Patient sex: M
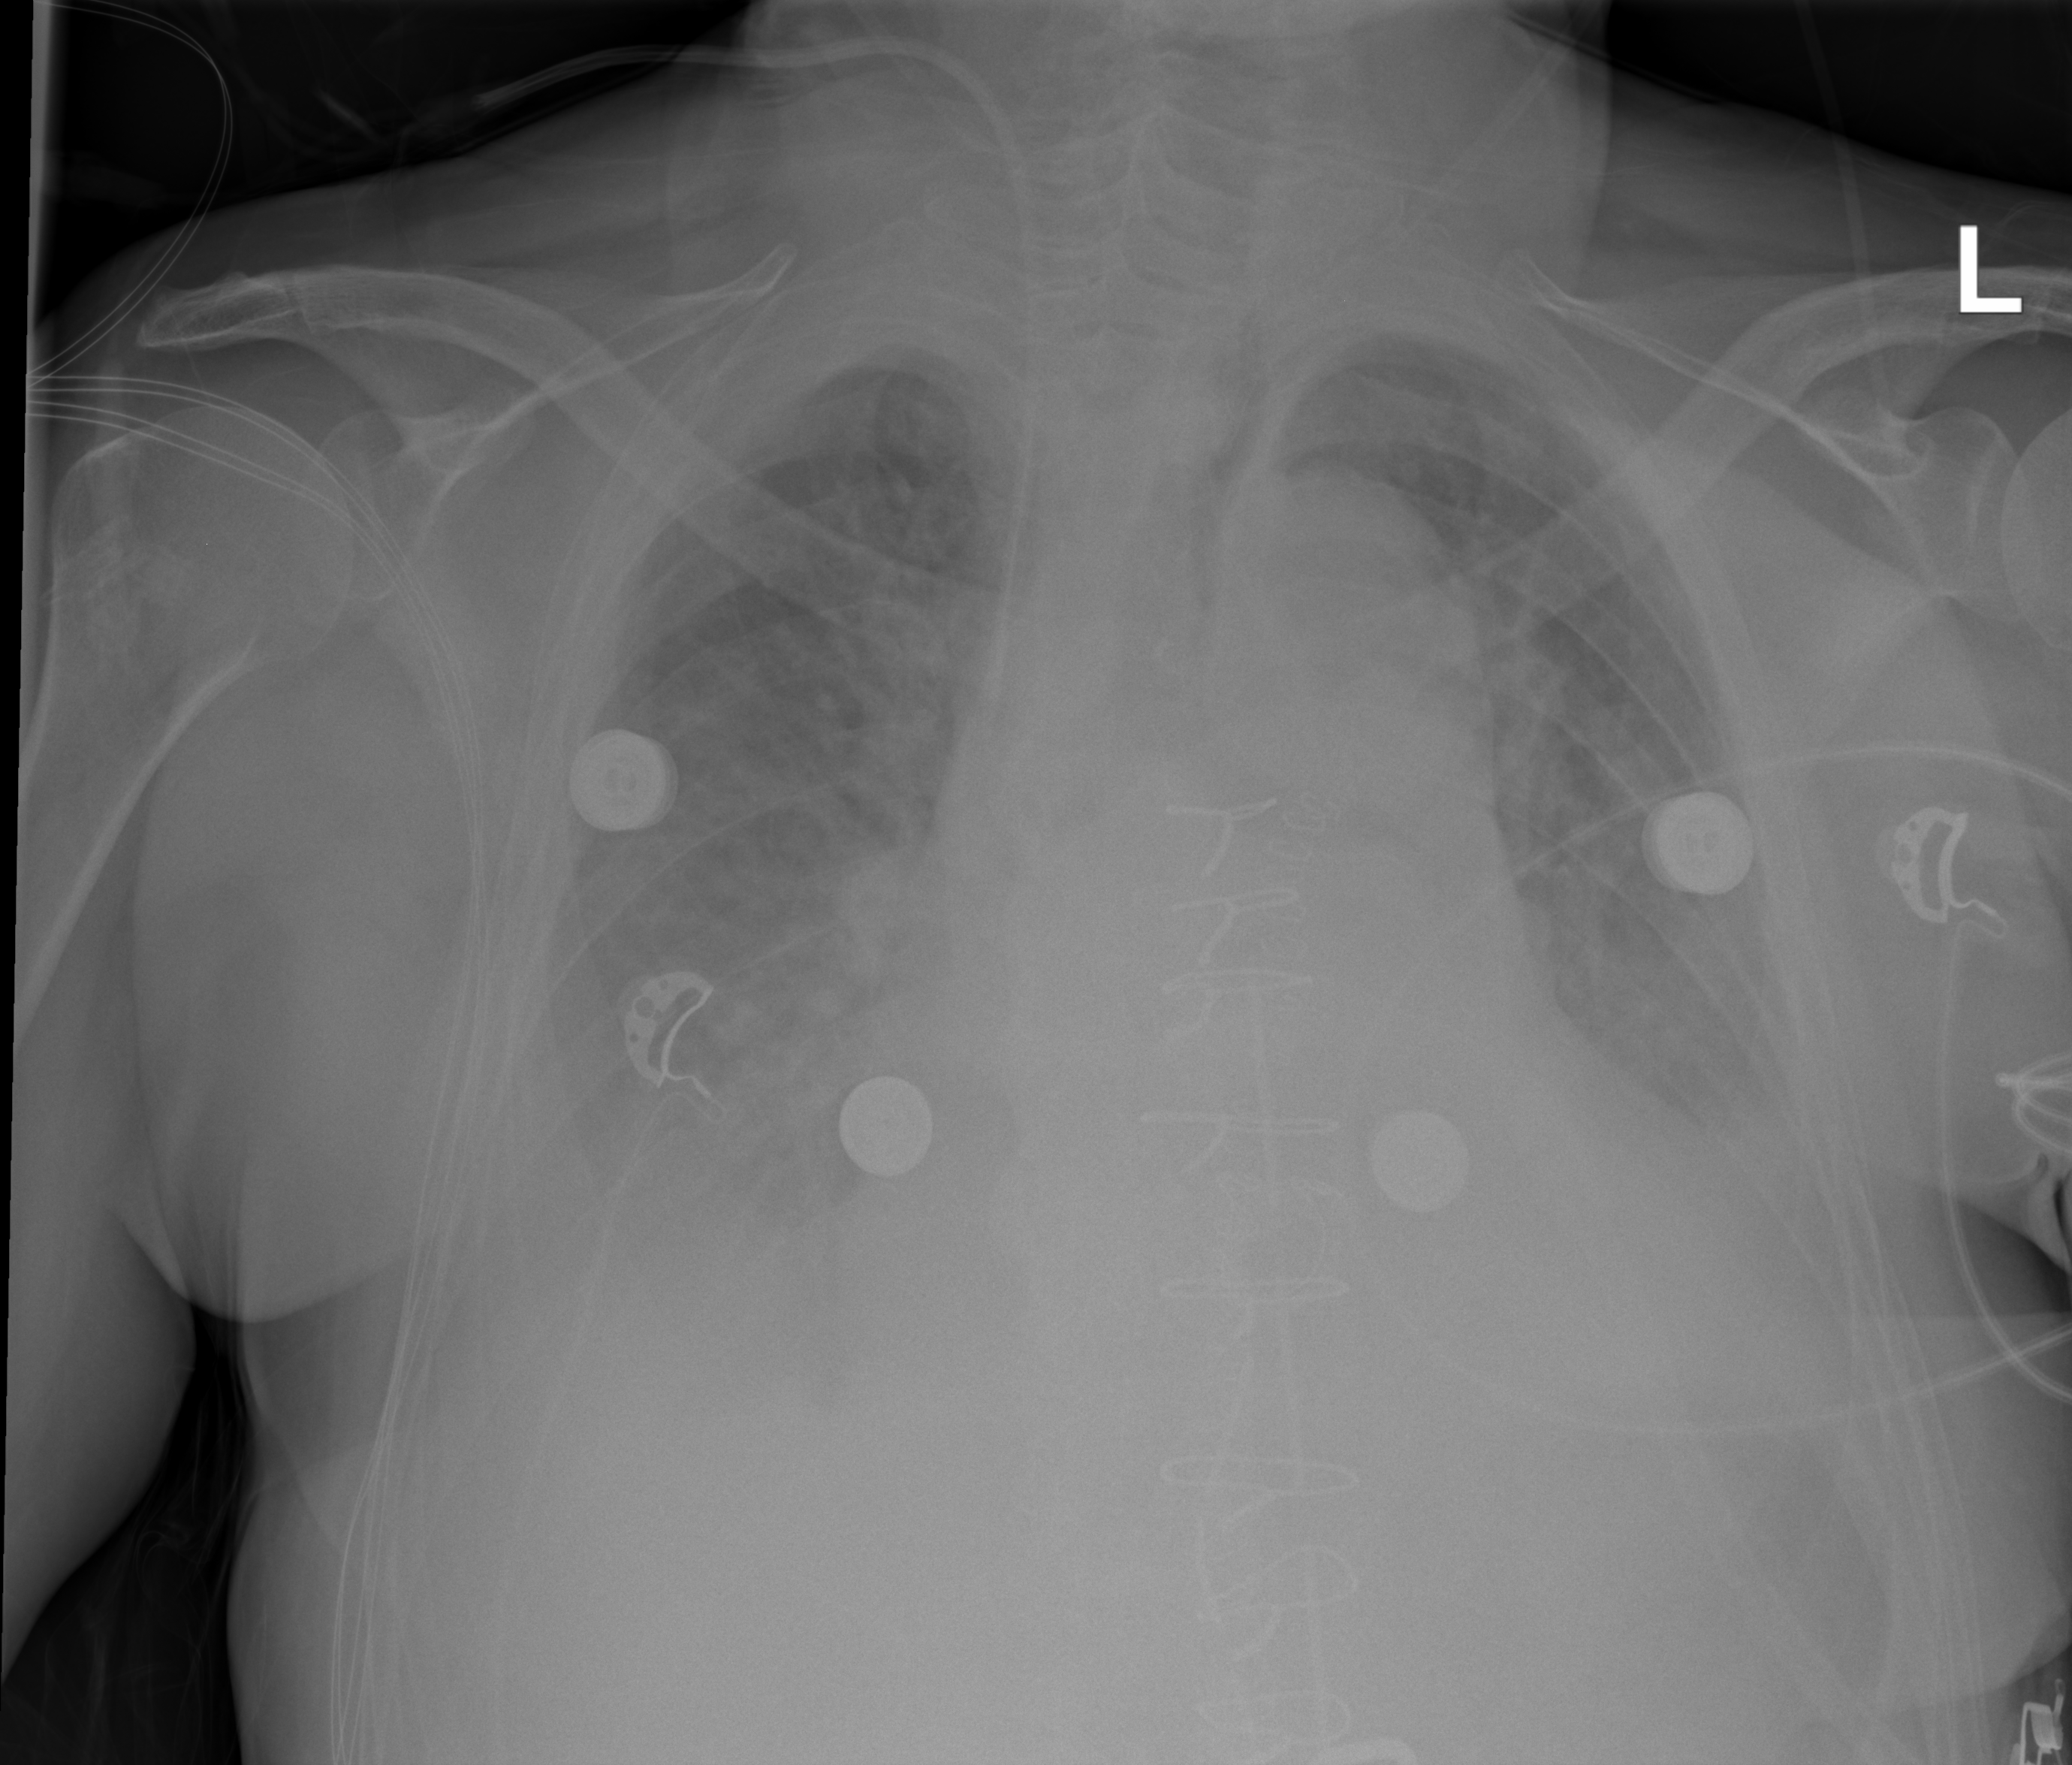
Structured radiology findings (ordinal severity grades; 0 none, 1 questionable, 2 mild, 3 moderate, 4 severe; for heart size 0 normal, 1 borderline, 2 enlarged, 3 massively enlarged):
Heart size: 2
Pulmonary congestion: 2
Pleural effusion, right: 3
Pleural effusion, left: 2
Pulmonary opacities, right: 2
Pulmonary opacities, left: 2
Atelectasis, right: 2
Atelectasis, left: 2